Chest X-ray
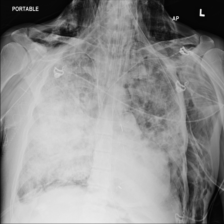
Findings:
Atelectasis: negative
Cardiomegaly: negative
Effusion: negative
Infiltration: negative
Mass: negative
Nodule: negative
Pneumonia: negative
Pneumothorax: positive
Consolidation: negative
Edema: negative
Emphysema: positive
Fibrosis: negative
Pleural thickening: negative
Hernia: negative